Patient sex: M
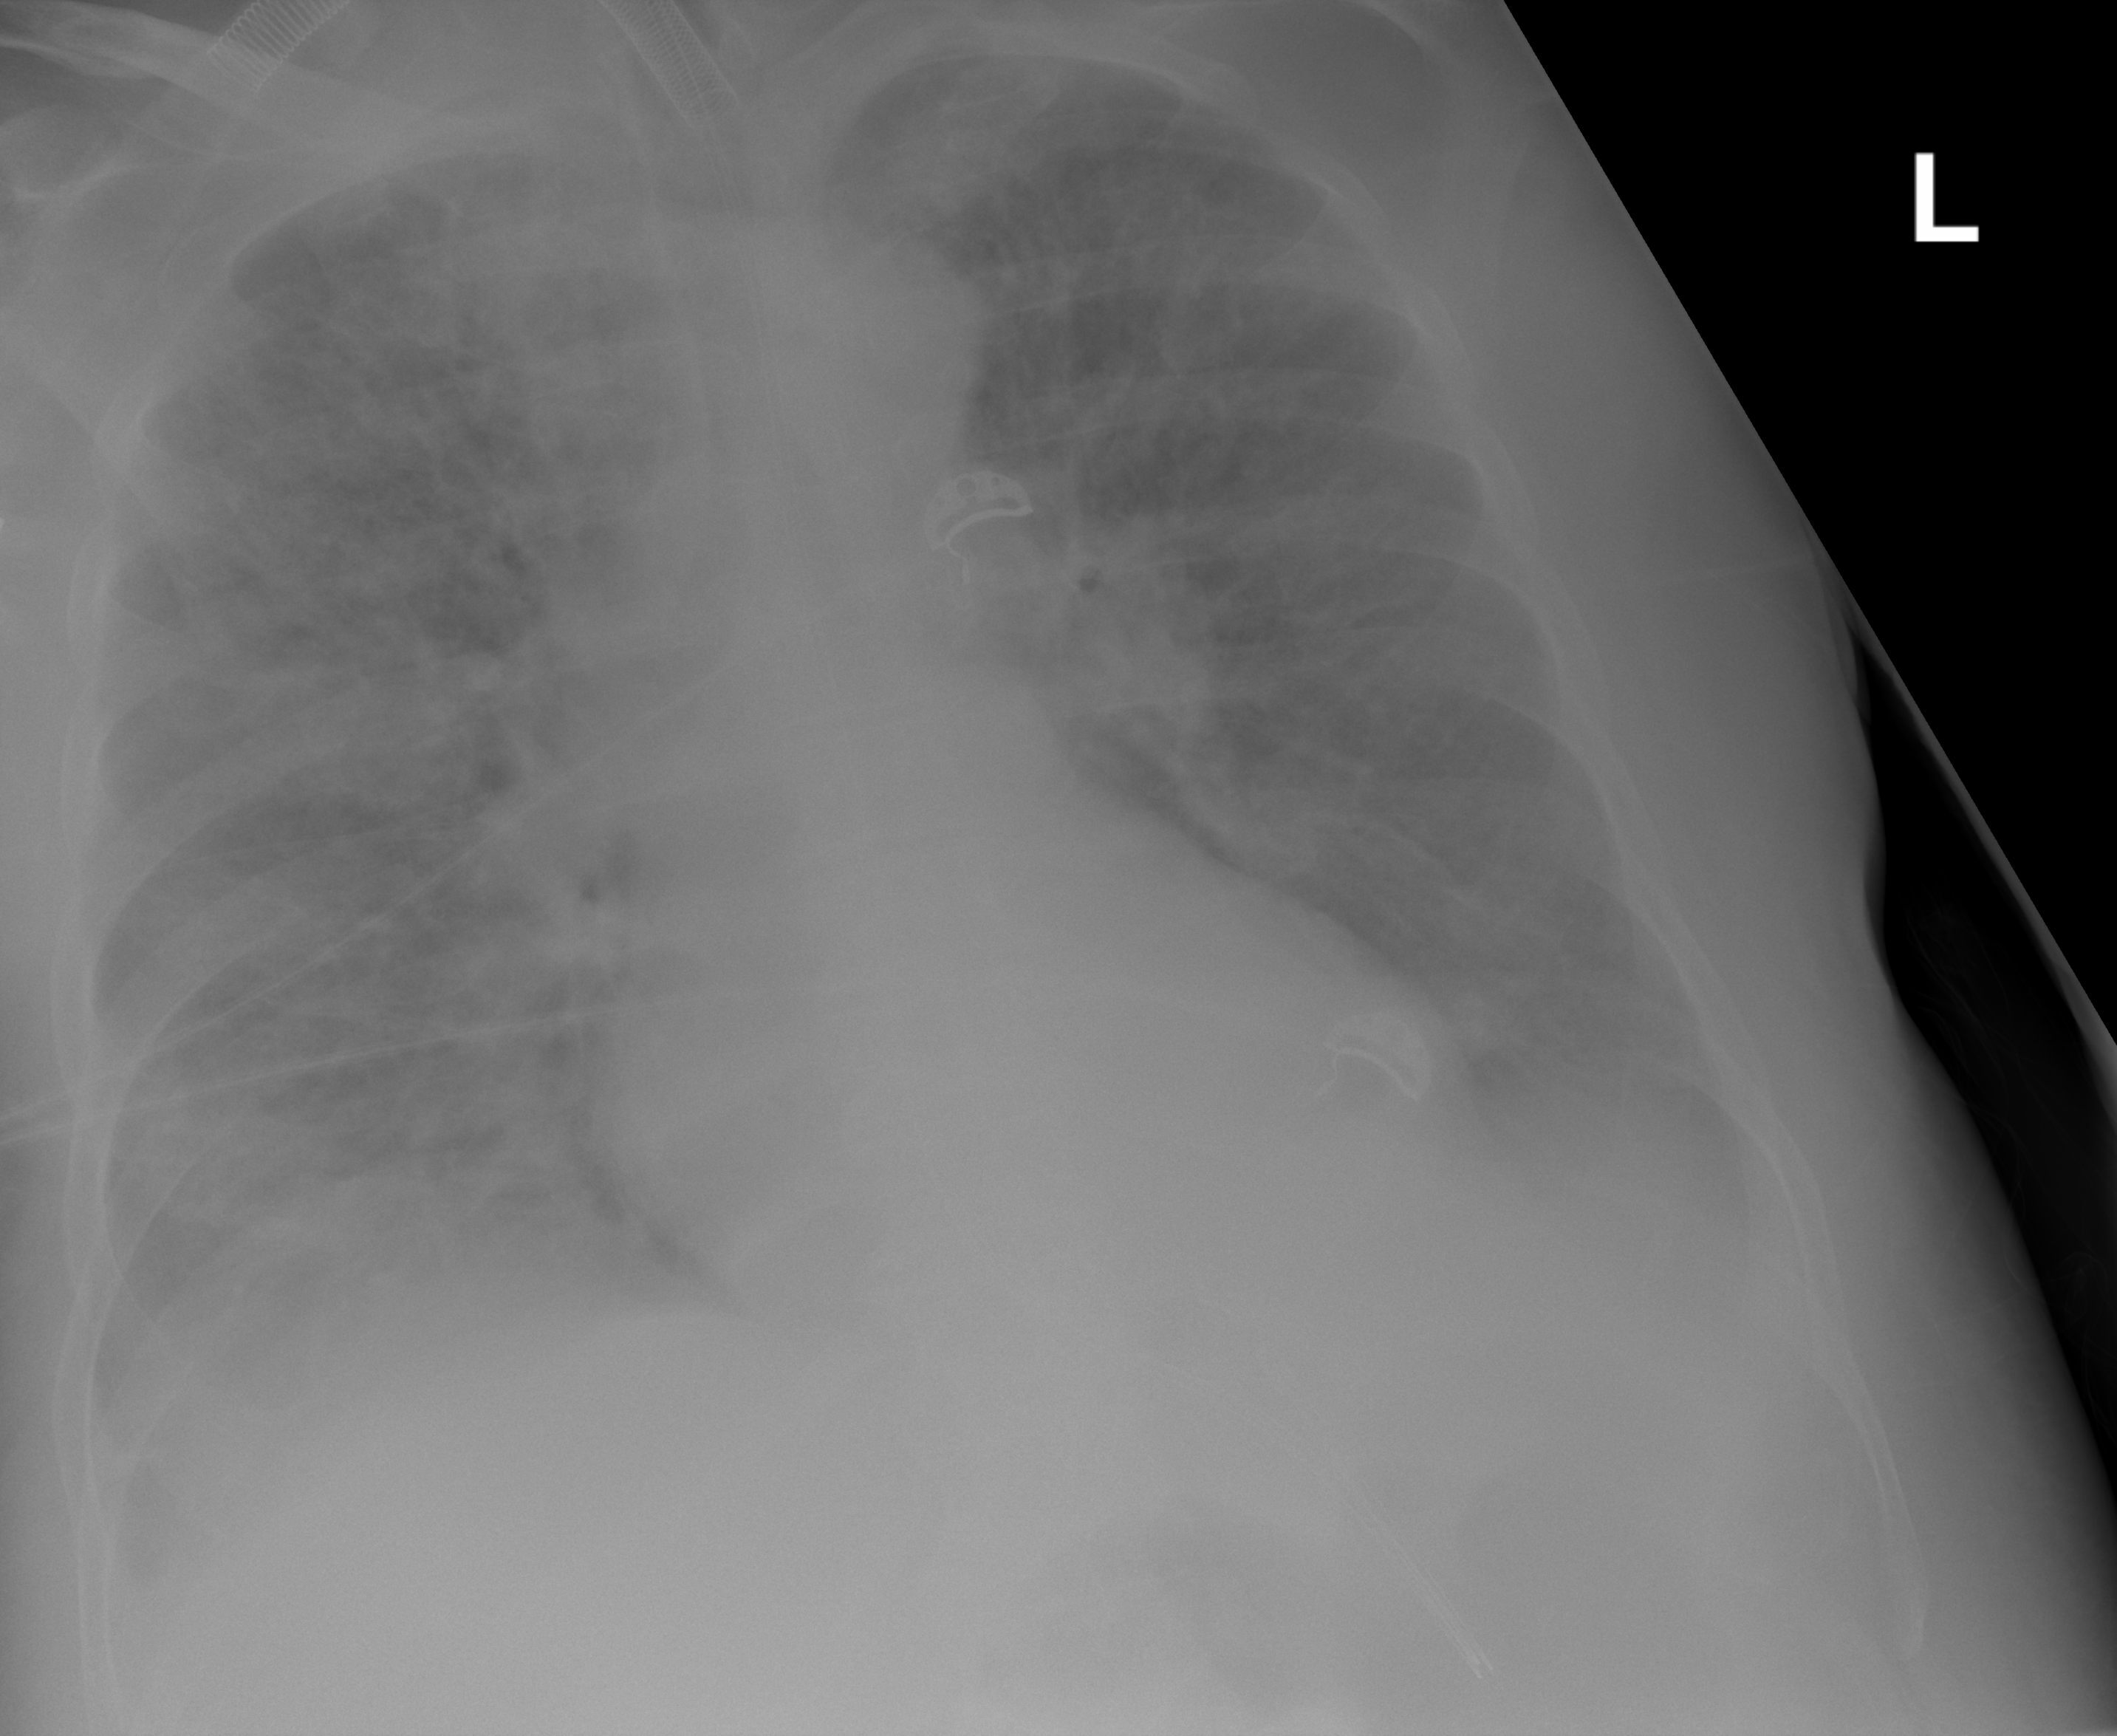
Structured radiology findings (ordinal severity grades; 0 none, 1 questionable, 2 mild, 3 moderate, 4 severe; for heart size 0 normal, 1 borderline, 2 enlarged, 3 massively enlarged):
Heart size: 2
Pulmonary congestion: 3
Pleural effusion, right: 3
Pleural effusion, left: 3
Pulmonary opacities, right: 2
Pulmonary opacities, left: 3
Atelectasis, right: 3
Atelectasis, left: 3